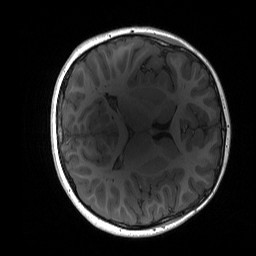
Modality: T1w
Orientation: axial
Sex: male
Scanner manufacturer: siemens
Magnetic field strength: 3 T
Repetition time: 1.9 s
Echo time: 0.00243 s